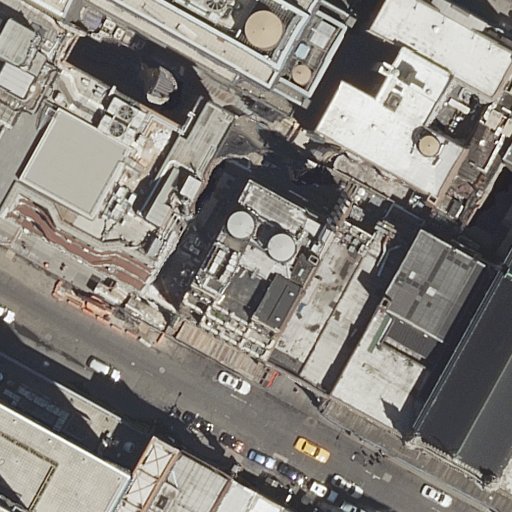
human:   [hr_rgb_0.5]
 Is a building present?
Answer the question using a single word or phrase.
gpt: yes

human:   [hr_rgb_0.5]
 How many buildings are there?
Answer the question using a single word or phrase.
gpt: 15

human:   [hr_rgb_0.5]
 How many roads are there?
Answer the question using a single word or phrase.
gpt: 1

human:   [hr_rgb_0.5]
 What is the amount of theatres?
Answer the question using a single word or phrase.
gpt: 1

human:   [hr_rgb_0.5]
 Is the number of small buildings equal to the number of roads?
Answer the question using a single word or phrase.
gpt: no

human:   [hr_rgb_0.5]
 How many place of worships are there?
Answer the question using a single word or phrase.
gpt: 1

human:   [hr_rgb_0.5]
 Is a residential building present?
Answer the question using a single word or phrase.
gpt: yes

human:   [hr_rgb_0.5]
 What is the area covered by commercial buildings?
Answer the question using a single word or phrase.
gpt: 0m2

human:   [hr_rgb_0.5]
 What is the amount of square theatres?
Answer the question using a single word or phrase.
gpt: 0

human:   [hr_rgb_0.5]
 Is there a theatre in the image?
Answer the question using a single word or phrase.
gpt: yes

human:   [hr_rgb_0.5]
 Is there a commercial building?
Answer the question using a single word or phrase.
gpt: no

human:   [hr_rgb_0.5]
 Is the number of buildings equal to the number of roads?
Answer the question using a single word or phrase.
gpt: no

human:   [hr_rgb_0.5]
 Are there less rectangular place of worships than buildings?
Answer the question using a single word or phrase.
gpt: yes

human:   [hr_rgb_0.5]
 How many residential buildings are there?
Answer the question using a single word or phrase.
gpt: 13

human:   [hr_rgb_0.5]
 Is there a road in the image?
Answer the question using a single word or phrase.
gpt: yes

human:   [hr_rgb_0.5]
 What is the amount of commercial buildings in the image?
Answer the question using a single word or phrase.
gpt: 0

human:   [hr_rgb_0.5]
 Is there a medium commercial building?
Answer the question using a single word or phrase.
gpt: no

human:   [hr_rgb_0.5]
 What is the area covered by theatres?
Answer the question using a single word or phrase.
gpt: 1040m2

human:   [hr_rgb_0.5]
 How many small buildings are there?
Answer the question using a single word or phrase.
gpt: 4

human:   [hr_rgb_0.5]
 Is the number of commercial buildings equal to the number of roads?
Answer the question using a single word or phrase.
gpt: no

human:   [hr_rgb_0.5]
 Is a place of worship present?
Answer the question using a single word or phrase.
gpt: yes

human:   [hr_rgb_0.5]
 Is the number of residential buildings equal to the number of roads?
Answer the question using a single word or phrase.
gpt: no

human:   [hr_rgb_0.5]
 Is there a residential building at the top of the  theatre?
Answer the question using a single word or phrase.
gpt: yes

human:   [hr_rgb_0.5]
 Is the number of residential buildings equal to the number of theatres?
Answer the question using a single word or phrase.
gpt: no

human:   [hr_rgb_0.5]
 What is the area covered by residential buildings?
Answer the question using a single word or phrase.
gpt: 5581m2

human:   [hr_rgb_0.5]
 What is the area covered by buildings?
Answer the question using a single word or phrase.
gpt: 6623m2

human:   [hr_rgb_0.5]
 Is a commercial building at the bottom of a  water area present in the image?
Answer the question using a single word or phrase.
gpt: no

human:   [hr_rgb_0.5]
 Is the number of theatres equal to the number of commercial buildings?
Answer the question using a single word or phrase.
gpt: no

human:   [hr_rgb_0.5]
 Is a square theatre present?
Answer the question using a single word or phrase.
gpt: no

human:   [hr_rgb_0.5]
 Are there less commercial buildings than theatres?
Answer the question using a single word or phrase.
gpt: yes

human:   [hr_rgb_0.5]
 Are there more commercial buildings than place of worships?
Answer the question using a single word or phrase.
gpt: no

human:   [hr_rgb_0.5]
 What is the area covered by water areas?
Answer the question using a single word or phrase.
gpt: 0m2

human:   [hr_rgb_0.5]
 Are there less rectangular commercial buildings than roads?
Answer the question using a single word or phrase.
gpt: yes

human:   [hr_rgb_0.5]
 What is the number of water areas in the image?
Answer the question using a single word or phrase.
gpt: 0

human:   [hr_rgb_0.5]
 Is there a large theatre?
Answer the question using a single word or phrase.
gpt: yes

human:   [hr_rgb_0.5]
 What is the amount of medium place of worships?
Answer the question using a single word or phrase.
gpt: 0

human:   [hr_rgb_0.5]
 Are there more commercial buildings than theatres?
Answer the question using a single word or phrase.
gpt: no

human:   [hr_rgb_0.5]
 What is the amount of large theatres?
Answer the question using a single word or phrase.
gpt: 1

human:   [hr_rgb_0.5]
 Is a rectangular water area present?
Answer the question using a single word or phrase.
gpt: no

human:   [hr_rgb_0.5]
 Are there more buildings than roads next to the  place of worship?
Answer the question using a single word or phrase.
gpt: yes

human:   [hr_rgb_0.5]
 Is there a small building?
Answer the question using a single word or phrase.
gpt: yes

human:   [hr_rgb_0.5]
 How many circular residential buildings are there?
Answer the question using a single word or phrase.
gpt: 0

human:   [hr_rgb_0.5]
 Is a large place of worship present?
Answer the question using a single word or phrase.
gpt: no

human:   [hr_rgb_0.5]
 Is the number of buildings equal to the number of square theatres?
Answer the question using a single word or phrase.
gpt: no

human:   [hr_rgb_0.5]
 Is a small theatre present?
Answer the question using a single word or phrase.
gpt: no

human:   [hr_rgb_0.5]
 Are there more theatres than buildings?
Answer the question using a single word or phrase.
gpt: no

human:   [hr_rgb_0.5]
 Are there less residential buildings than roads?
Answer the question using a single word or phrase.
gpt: no

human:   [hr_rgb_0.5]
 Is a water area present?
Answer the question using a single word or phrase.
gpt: no

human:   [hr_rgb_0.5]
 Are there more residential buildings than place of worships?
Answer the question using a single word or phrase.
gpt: yes

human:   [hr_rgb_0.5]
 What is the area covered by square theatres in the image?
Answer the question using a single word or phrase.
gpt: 0m2

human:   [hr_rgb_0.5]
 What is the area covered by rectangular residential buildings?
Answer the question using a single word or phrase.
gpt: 3409m2

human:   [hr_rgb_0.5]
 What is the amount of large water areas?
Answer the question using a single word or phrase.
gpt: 0

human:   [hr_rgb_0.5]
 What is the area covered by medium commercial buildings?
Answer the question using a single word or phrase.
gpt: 0m2

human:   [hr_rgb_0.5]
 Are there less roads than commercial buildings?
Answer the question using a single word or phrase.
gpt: no

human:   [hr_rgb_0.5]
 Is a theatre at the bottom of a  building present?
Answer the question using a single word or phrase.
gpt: yes

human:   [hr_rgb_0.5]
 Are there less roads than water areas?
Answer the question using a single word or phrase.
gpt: no

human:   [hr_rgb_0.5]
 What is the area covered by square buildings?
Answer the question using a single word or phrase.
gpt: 0m2

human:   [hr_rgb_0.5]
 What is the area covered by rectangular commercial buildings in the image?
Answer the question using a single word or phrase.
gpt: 0m2

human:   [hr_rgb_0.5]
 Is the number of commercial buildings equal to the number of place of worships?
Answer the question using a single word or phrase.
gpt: no

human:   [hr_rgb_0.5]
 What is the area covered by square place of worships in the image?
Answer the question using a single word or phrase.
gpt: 0m2

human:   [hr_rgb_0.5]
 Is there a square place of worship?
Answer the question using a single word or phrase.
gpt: no

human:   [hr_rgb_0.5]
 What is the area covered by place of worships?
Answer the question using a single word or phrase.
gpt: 1m2

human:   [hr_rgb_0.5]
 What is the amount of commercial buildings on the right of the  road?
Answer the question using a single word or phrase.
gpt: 0

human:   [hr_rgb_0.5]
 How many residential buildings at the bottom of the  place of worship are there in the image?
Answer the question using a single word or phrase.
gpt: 0